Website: lowes
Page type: billing-address
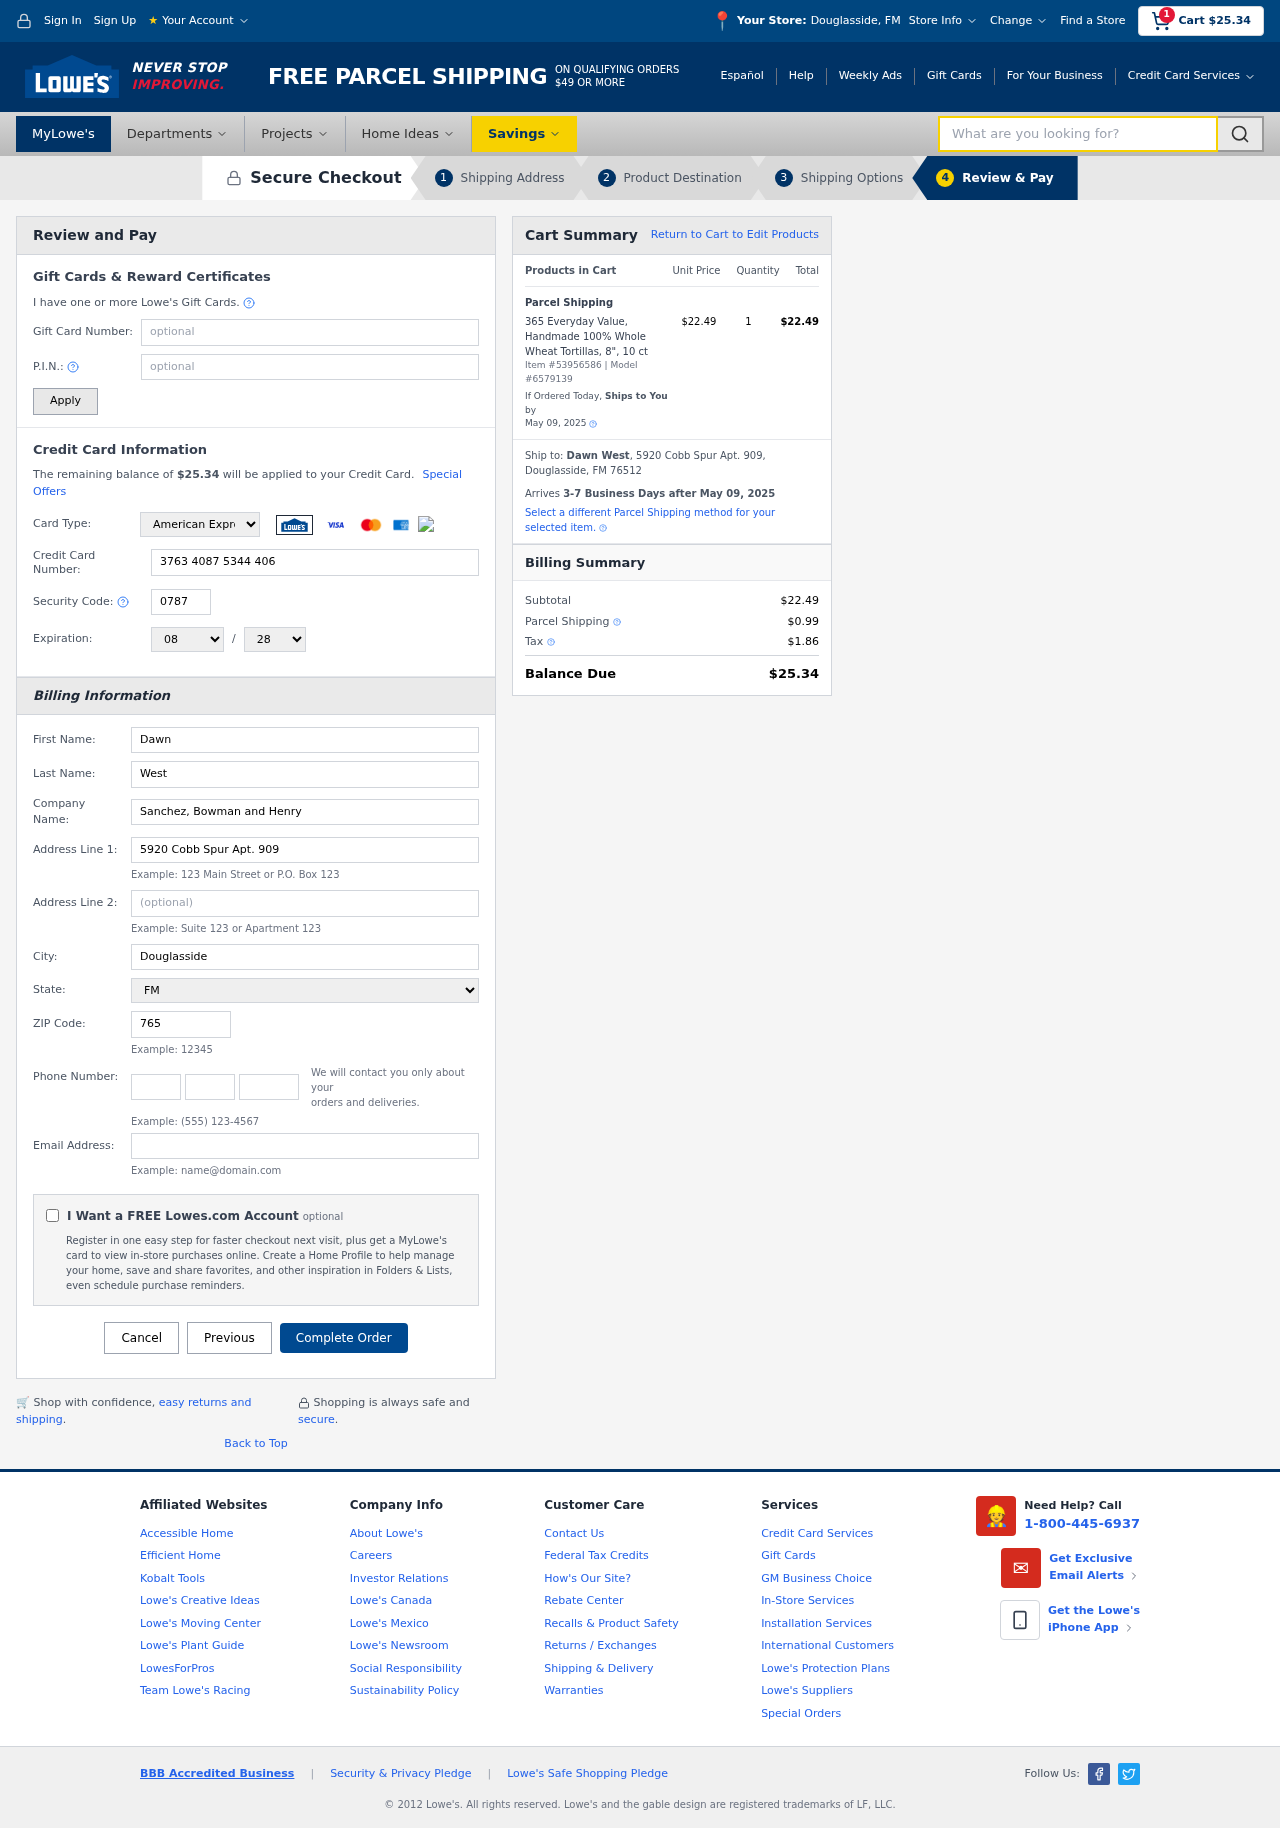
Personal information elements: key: PII_CARD_CVV
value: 0787
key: PII_CARD_EXPIRY_MONTH
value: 08
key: PII_CARD_EXPIRY_YEAR
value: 28
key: PII_CARD_NUMBER
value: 3763 4087 5344 406
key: PII_CARD_TYPE
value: American Express
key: PII_CITY
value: Douglasside
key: PII_CITY_STATE
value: Douglasside, FM
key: PII_COMPANY
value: Sanchez, Bowman and Henry
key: PII_EMAIL
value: dawnwest@yahoo.com
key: PII_FIRSTNAME
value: Dawn
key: PII_FULLNAME
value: Dawn West
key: PII_LASTNAME
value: West
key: PII_PHONE_AREA
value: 655
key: PII_PHONE_PREFIX
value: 877
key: PII_PHONE_SUFFIX
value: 4528
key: PII_POSTCODE
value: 76512
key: PII_STATE
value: FM
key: PII_STREET
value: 5920 Cobb Spur Apt. 909
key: PII_CITY_STATE_ZIP
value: Douglasside, FM 76512
Product elements: key: PRODUCT1_NAME
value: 365 Everyday Value, Handmade 100% Whole Wheat Tortillas, 8", 10 ct
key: PRODUCT1_PRICE
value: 22.49
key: PRODUCT1_QUANTITY
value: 1
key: PRODUCT_ITEM_NUMBER
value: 53956586
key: PRODUCT_MODEL_NUMBER
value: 6579139
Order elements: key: ORDER_SUBTOTAL
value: $25.34
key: ORDER_TOTAL
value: $25.34
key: ORDER_SHIPPING_DATE
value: May 09, 2025
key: ORDER_SUBTOTAL
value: $22.49
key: ORDER_DELIVERY_DATE
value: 3-7 Business Days after May 09, 2025
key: ORDER_SHIPPING_DATE2
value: May 09, 2025
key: ORDER_SUBTOTAL2
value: $22.49
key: ORDER_SHIPPING_COST
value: $0.99
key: ORDER_TAX
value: $1.86
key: ORDER_TOTAL2
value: $25.34
Search elements: key: HEADER_SEARCH
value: What are you looking for?